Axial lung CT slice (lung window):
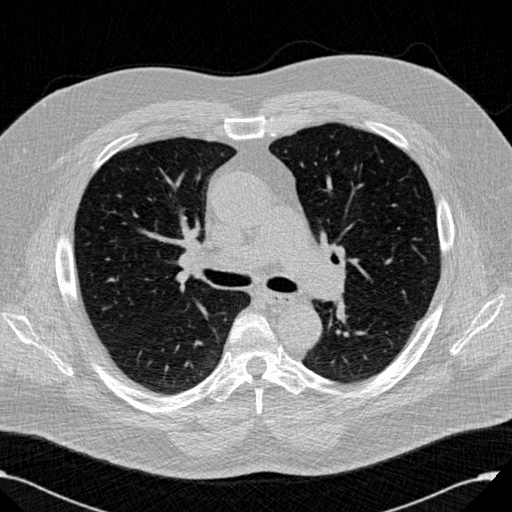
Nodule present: no